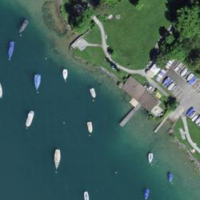
EUNIS habitat code: 14
Species observed at this site:
Cornus sanguinea